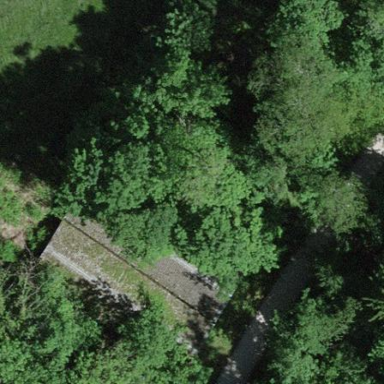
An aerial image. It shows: Shed.